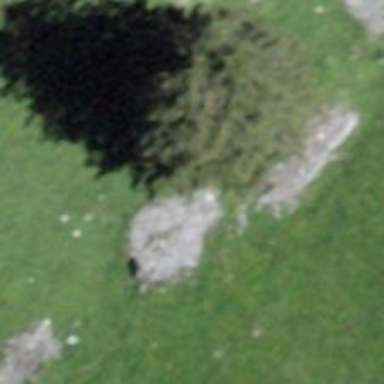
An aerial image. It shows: Single tag "natural: tree."